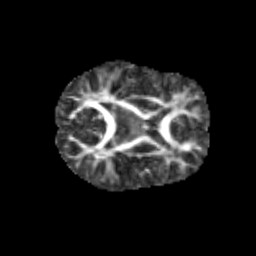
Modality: FA
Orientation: axial
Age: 9
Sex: female
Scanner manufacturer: siemens
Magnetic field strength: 3 T
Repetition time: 3.8 s
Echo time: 0.07 s